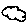
Label: cloud